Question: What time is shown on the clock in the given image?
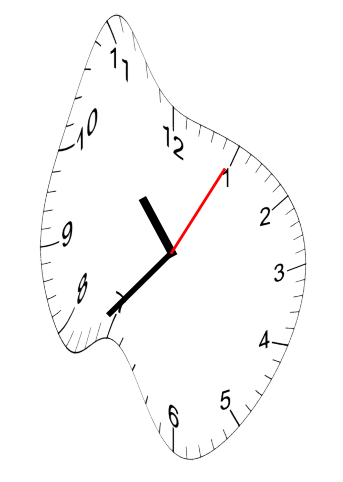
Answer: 10:37:05